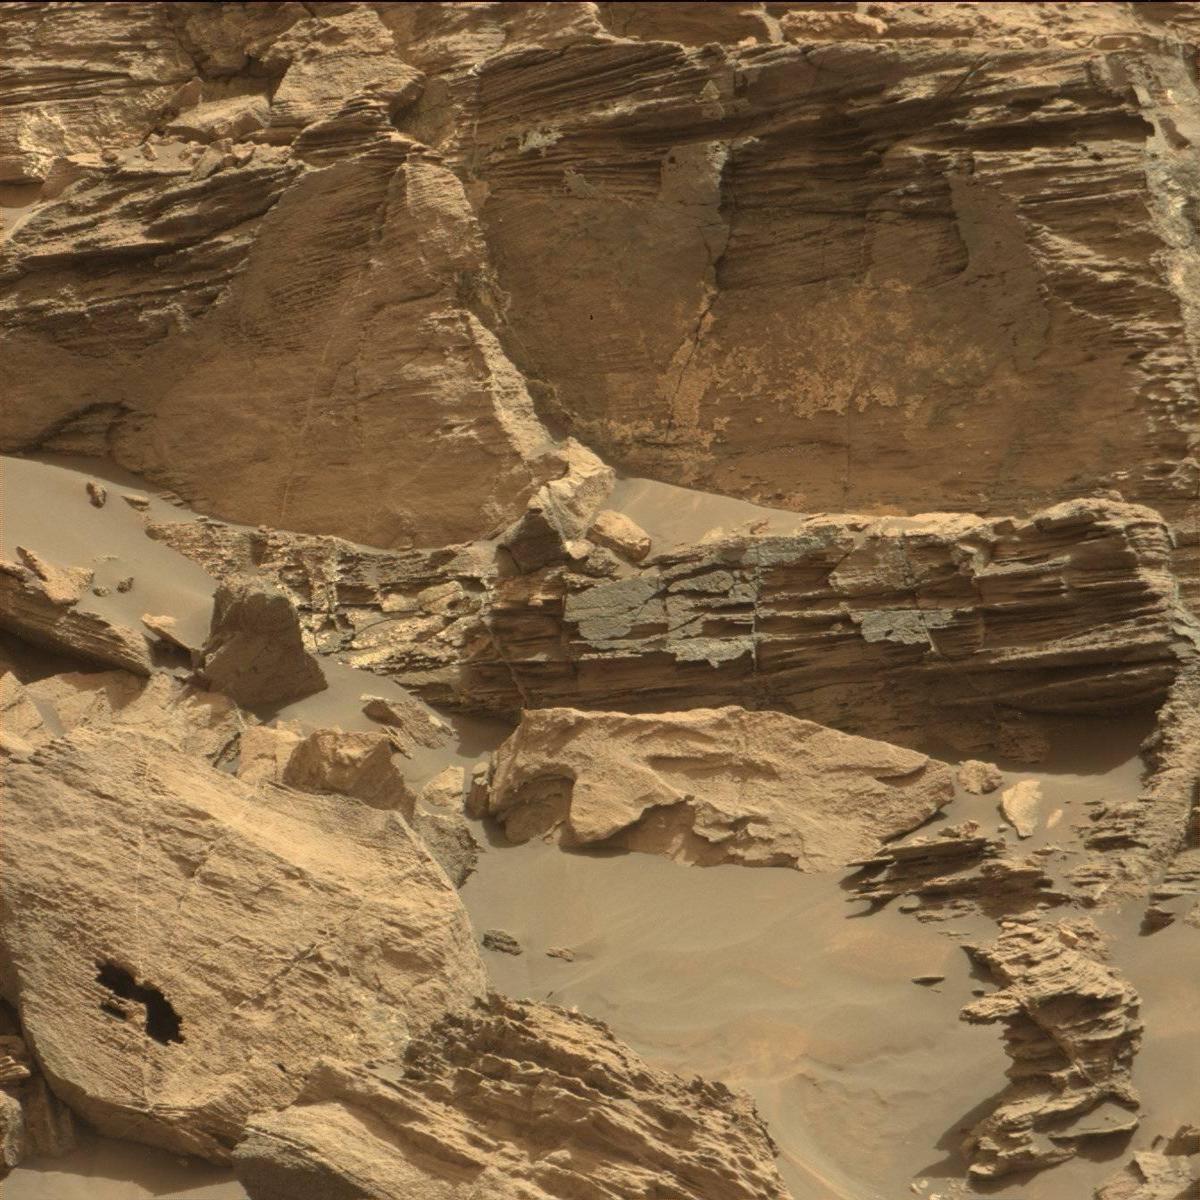
Terrain classes present: Bedrock, Sand / Soil